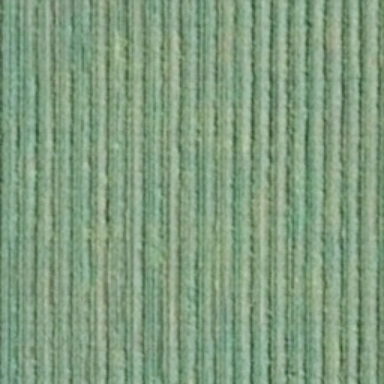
There is a piece of formland .